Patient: sex F, age 75
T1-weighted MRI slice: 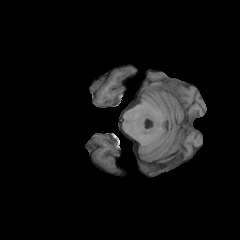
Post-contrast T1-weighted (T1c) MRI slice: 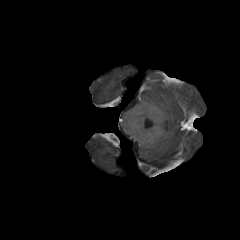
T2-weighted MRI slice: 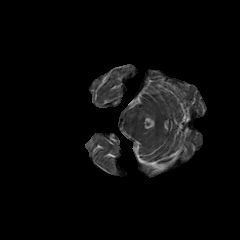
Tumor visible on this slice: no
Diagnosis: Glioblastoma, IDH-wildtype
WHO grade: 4